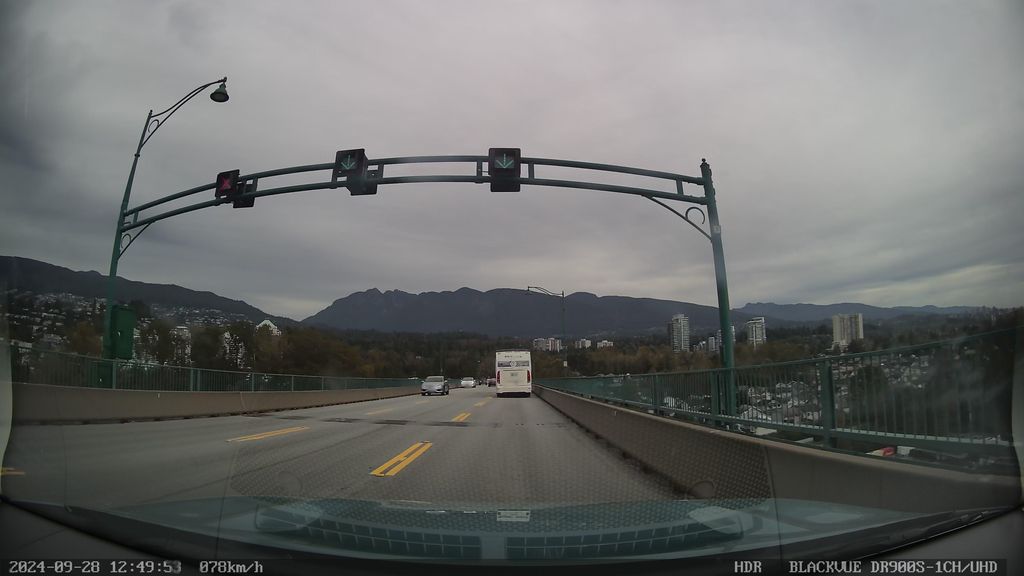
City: vancouver